Question: '''
<html>
<head>
<title>Register</title>
<head>
<body>
<h3>Register Page</h3>
<a href="index.php">Click here to go back</a></br>
<form action="register.php" method="post">
Enter Username: <input type="text" name="username" required="required"/></br>
Enter Password: <input type="password" name="password" required="required"/></br>
<input type="submit" value="Register"/>
</form>
</body>
</html>
<?php
if ($_SERVER["REQUEST_METHOD"] == "POST") {
$username = mysql_real_escape_string($_POST['username']);
$password = mysql_real_escape_string($_POST['password']);
echo "Username is :" . $username . "<br>";
echo "Password is :" . $password;
}
?>
'''
When I execute the page with any random username and password it doesn't show me text and password inside the text box I wrote.

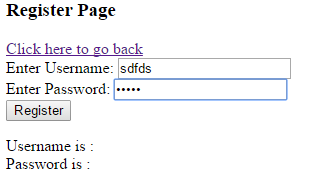
Answer: Replace your php code with following:
'''
<?php
if (isset($_POST['username']) && isset($_POST['password'])){
$username = $_POST['username'];
$password = $_POST['password'];
echo "Username is :" . $username . "<br>";
echo "Password is :" . $password;
}
?>
'''